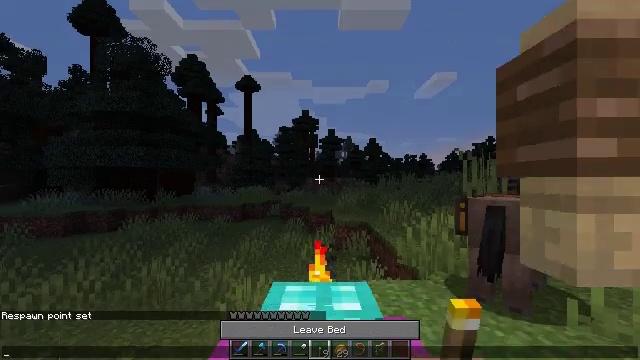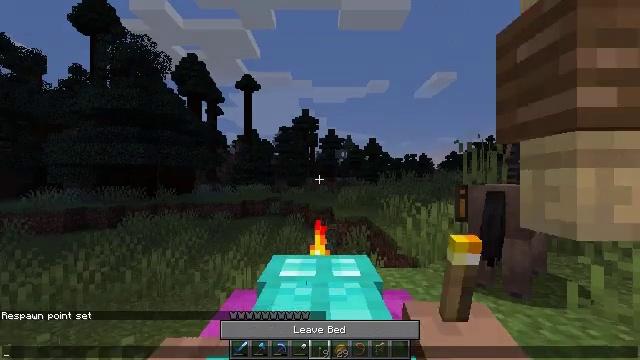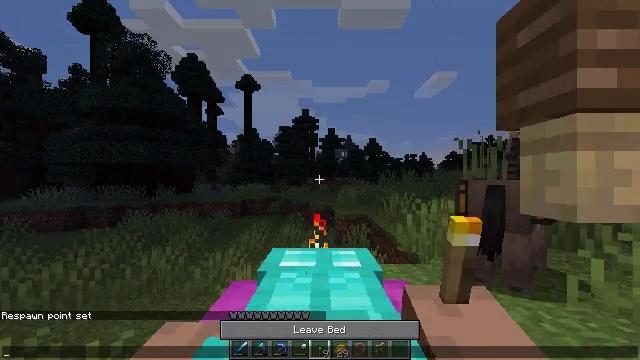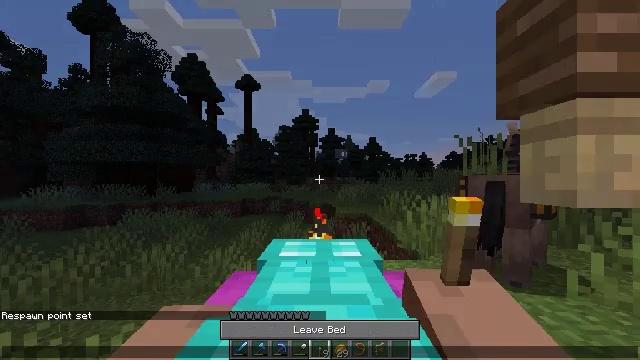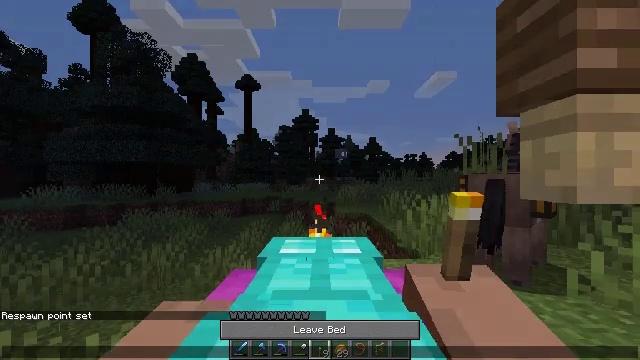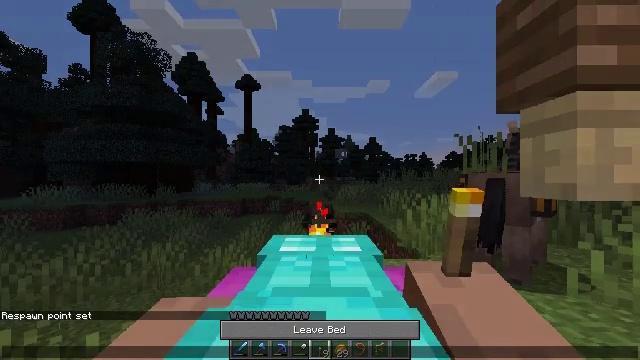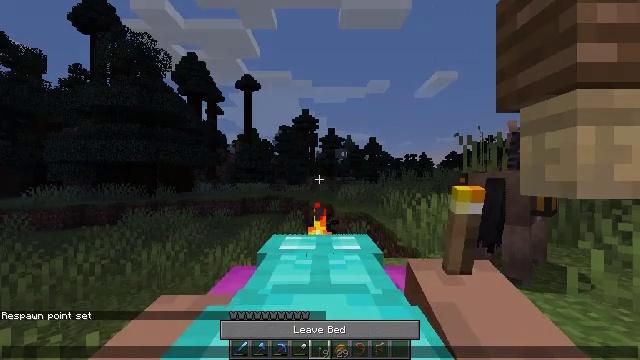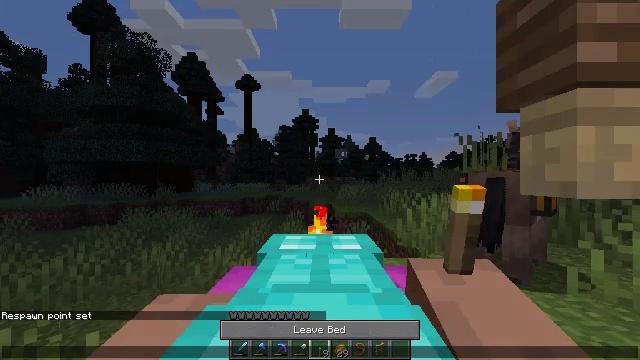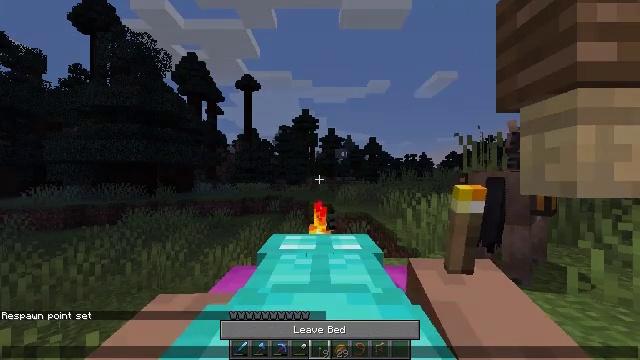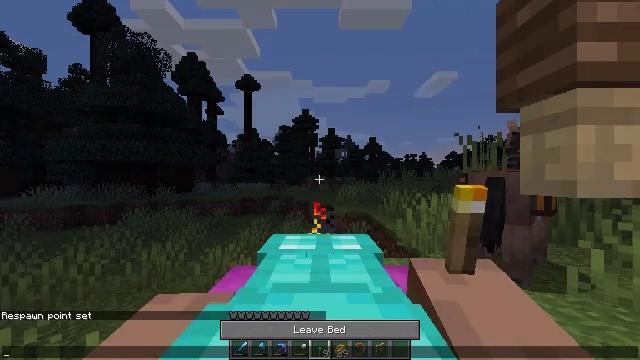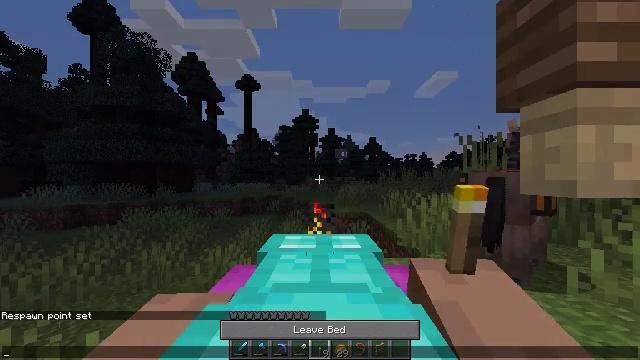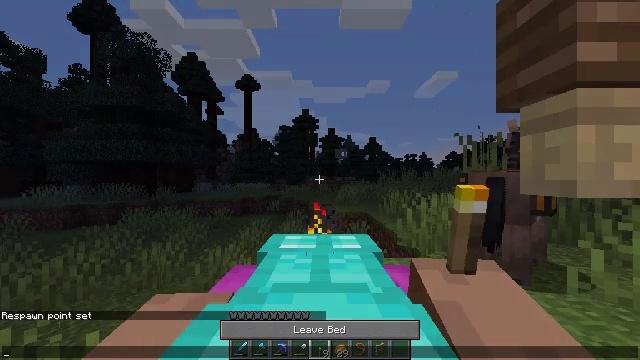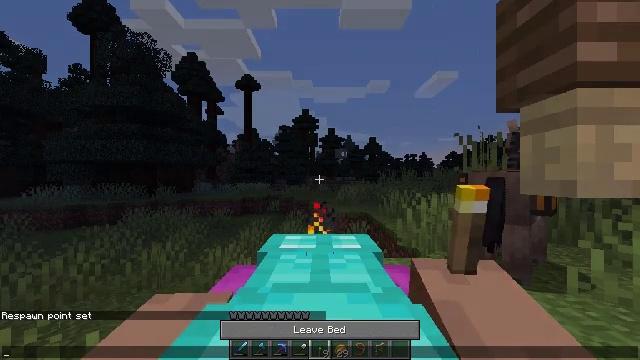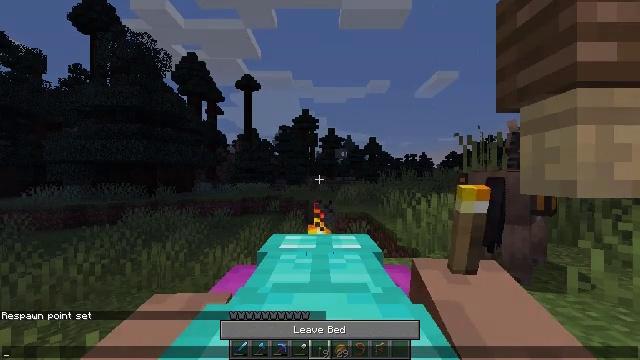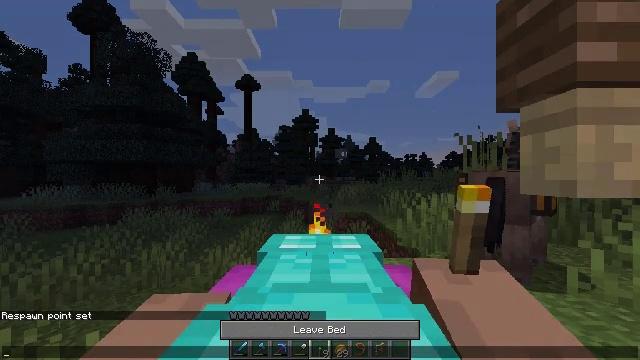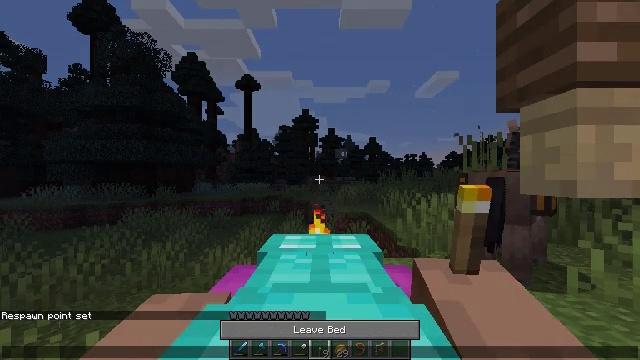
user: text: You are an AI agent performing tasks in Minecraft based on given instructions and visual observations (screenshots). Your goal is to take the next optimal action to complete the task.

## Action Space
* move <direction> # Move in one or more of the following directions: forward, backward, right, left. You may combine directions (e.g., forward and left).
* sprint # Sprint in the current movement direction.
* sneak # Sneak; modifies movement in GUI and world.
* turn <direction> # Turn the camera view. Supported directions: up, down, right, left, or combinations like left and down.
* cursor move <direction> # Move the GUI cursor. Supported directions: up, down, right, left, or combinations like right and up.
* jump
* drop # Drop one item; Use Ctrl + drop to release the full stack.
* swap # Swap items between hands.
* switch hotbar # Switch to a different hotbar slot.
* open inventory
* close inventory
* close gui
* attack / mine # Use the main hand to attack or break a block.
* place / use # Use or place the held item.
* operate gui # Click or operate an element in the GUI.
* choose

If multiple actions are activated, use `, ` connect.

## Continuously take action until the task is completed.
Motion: motion action
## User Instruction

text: Mine the magenta bed for reuse.
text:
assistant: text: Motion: no_op
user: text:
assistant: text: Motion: no_op
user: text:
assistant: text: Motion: no_op
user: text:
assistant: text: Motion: no_op
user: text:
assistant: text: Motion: no_op
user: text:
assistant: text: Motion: no_op
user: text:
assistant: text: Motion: no_op
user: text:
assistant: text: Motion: no_op
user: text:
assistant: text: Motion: no_op
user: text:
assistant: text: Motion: no_op
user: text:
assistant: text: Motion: no_op
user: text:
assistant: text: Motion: no_op
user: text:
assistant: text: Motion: no_op
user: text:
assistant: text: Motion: no_op
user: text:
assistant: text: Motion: no_op
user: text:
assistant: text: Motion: no_op
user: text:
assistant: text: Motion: no_op
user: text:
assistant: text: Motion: no_op
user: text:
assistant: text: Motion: no_op
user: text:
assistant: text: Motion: no_op
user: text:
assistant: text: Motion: no_op
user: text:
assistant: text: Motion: no_op
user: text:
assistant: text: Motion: no_op
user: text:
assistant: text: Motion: no_op
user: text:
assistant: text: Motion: no_op
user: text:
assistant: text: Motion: no_op
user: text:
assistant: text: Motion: no_op
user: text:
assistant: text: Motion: no_op
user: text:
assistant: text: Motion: no_op
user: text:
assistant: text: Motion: no_op